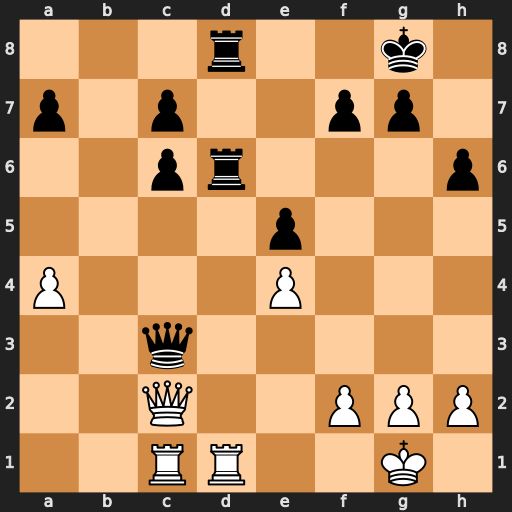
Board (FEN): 3r2k1/p1p2pp1/2pr3p/4p3/P3P3/2q5/2Q2PPP/2RR2K1
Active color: w
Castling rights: -
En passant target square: -
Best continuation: Rxd6 cxd6 Qxc3